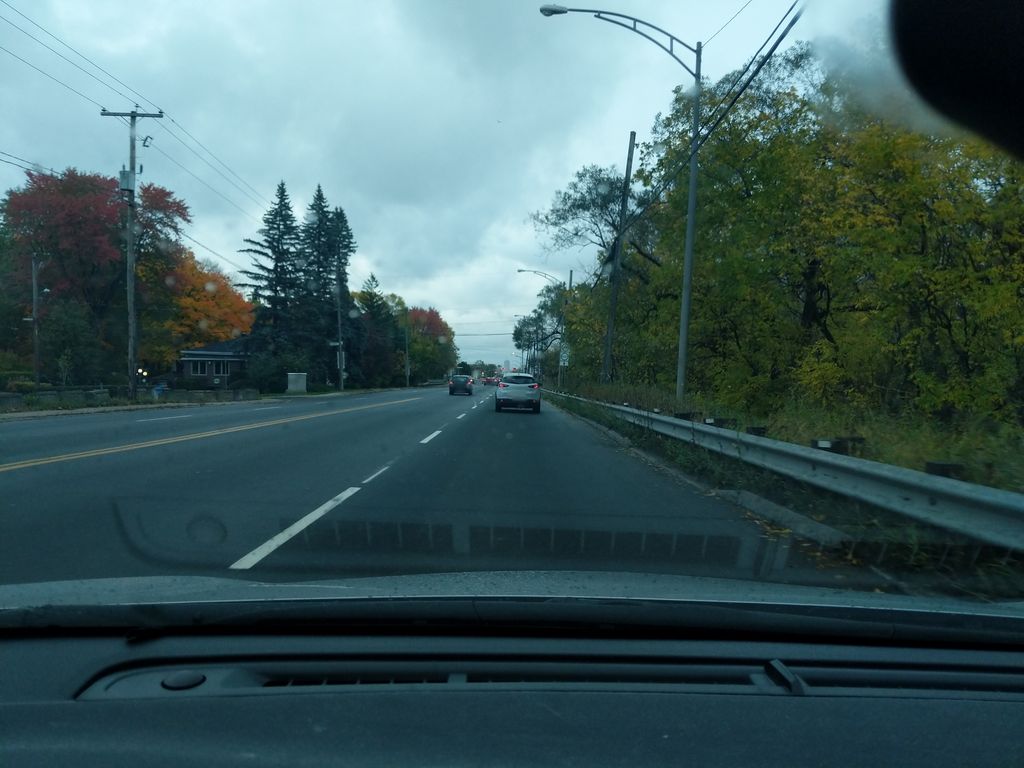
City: quebec_city